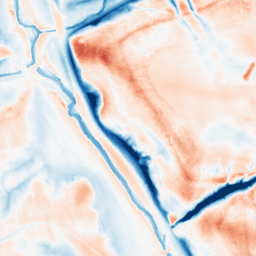
Category: classical
Decomposition family: gaussian
Decomposition parameters: sigma: 10
Upsampling method: edge_directed
Upsampling parameters: scale: 2
Upsampling scale: 2